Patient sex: F
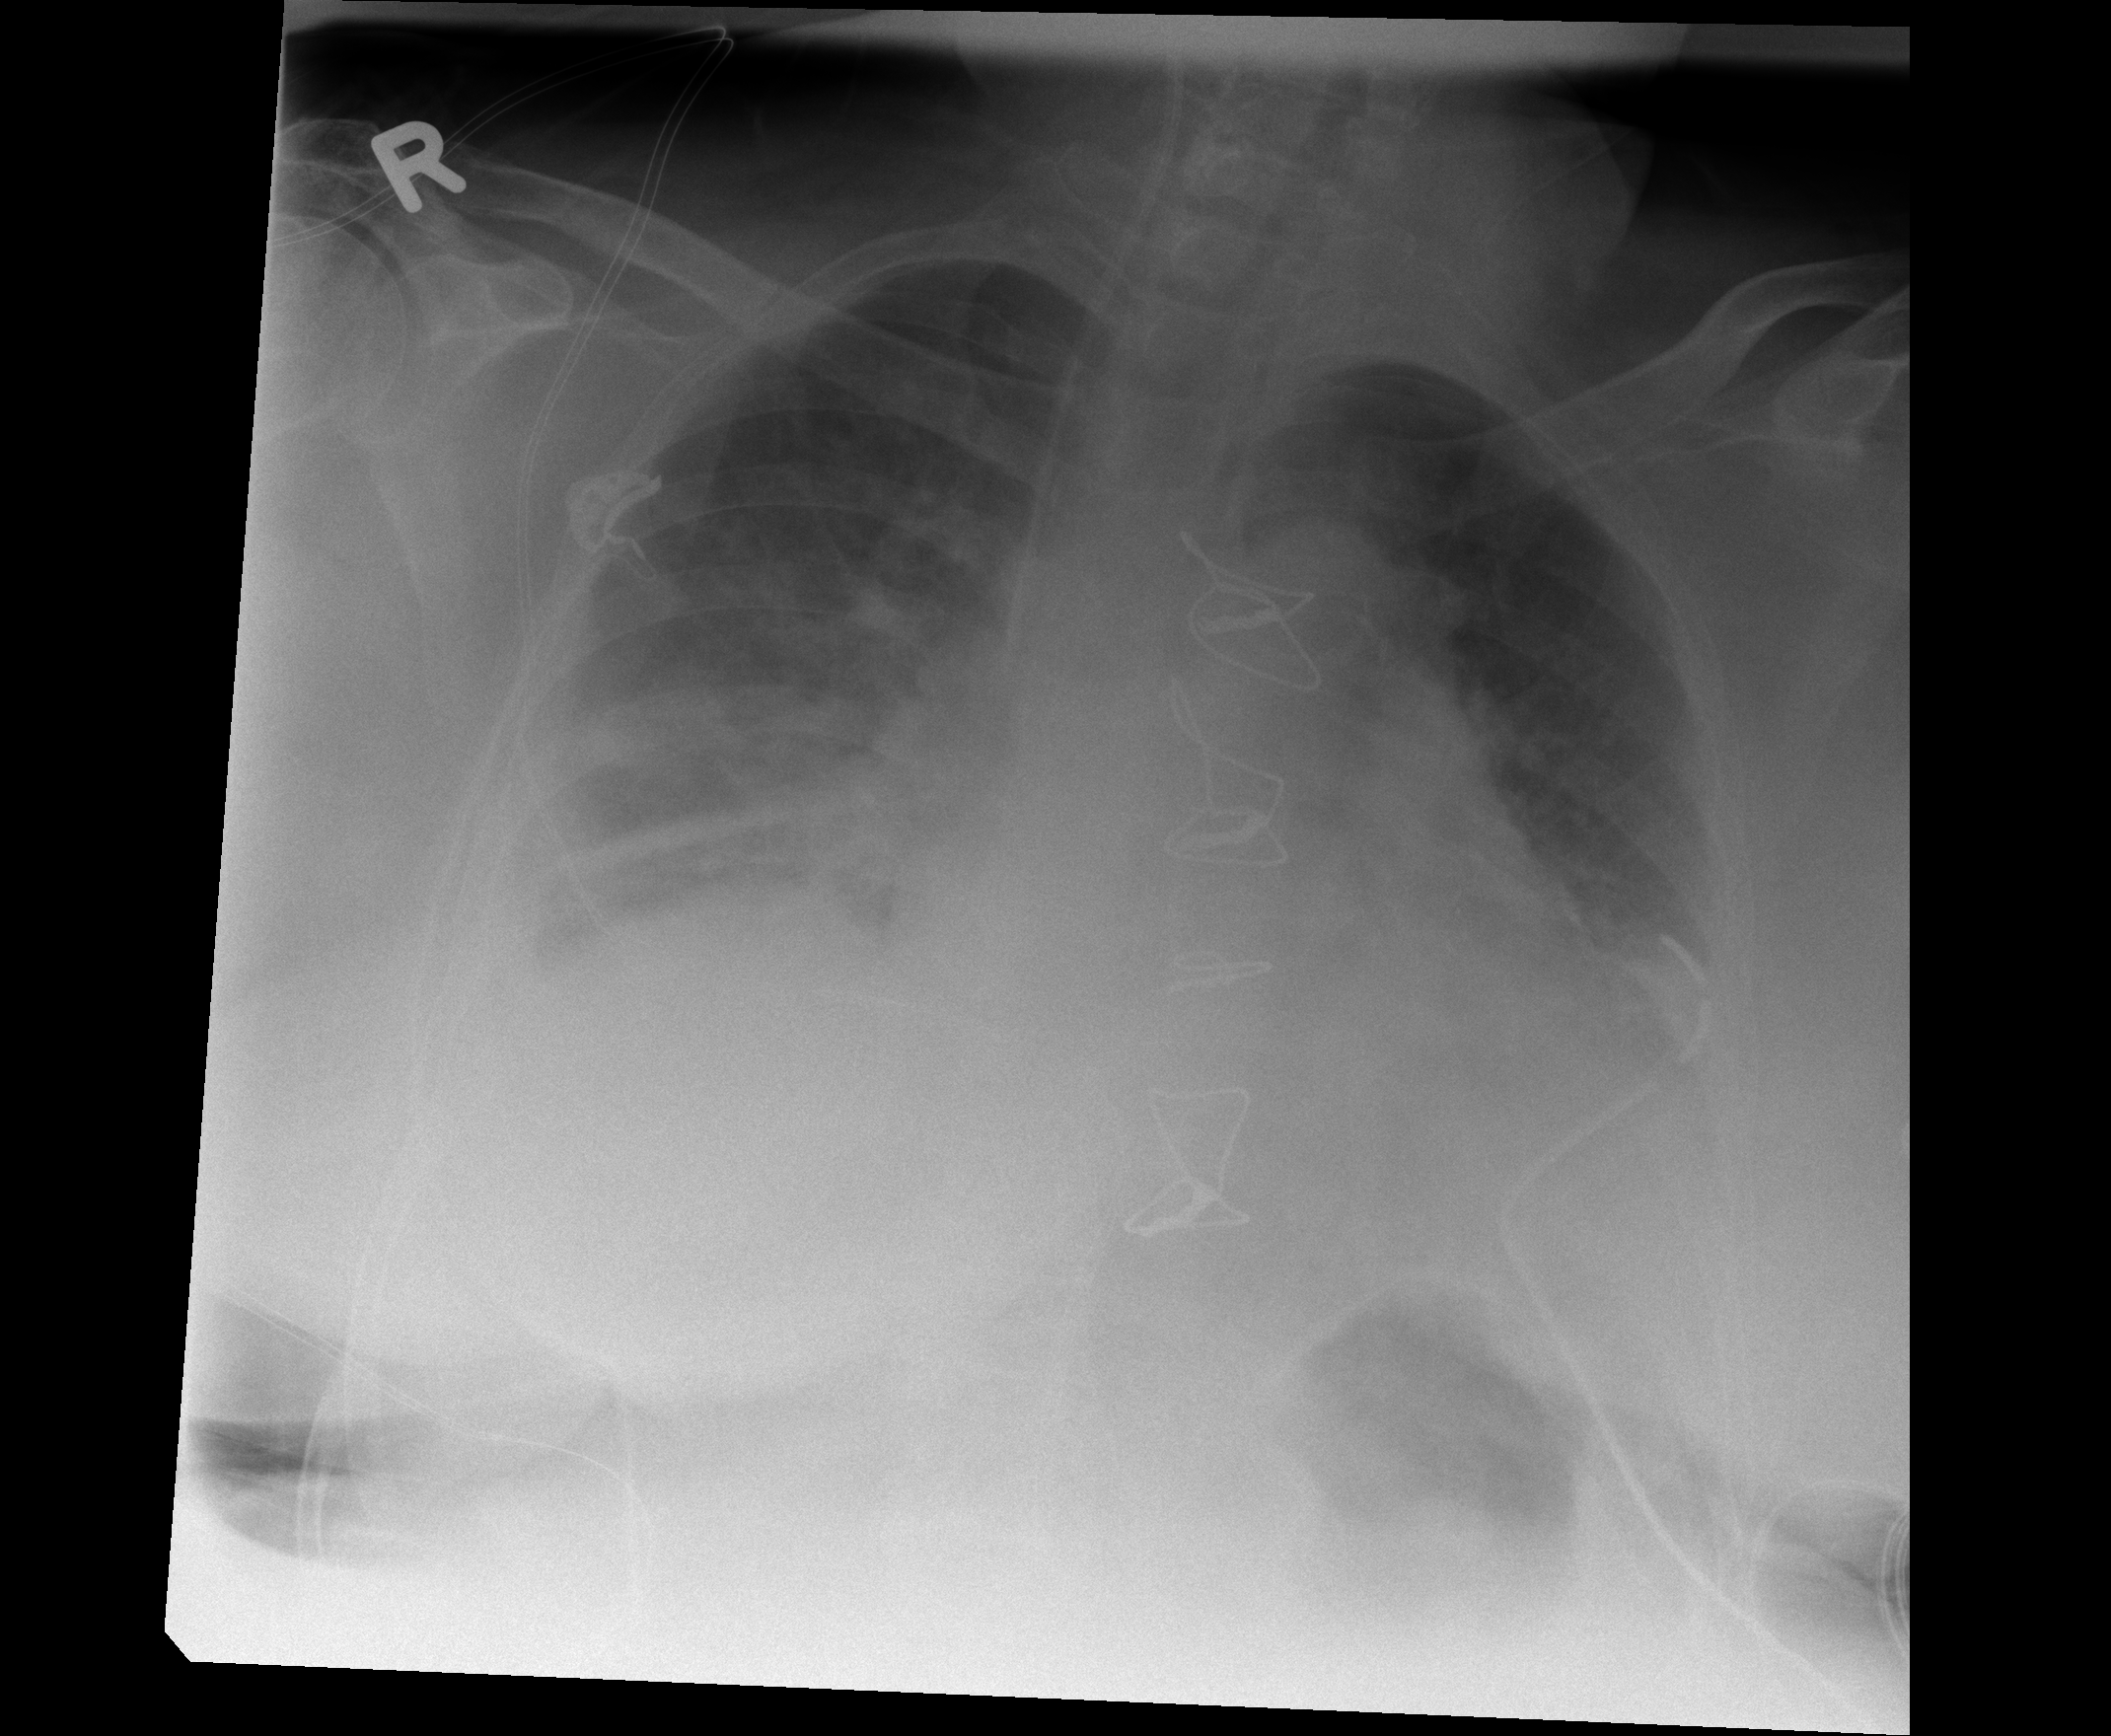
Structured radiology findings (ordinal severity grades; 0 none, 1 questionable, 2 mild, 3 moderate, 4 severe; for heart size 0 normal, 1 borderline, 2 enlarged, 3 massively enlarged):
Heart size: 1
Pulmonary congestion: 2
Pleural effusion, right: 2
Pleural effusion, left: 1
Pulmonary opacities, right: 1
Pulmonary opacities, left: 0
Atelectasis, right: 3
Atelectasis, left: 3